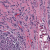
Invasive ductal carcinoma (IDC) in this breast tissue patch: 0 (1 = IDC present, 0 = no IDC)